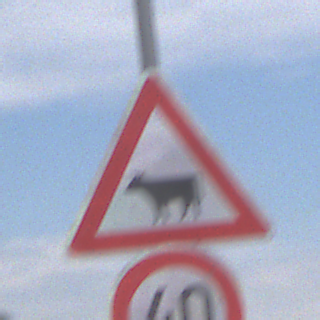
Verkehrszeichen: ViehtriebRechts
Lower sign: Geschwindigkeit40
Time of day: Midday
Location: Outdoor (RoadRail)
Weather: PartlyCloudy
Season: NotSpecified
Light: Natural